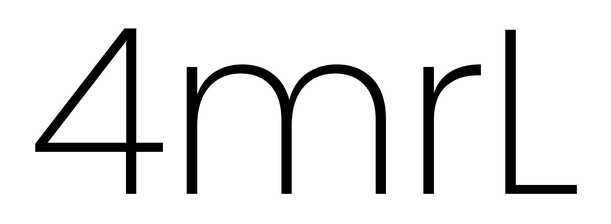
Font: Poppins-ExtraLight